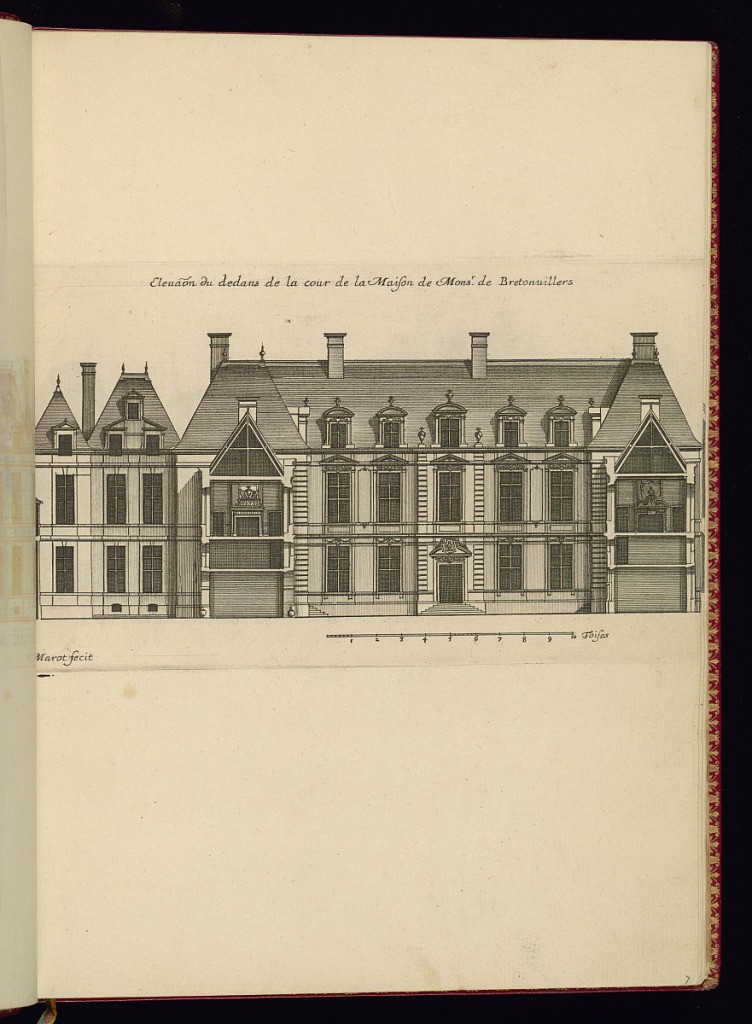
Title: Elevaon du dedans de la cour de a Maison de Monsr. de Bretonvillers
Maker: Jean Marot, French, 1619 - 1679
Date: ca.1635–ca.1660
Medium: Etching on laid paper
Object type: Print
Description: Architectural elevation of the façade of a large house view from the courtyard. Two sectional views of rooms in the house visible with fireplaces. A scale below. The plate is titled and signed.